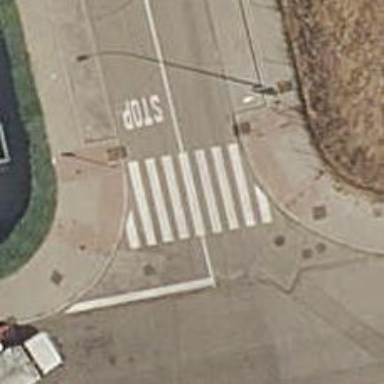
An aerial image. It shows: Uncontrolled crossing on the road.